Question: I have a problem I want the script not to run unless I am less than 5 trainqueue_barracks
but I put 100 here and it doesn't work either. What's wrong?
'''
if ( document.document.getElementById("trainqueue_barracks") == null
|| document.document.getElementById("trainqueue_barracks").rows.length < 5
) {
'''

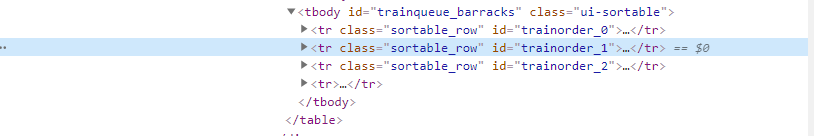
Answer: As you have tagged jquery, you can simply do it like this:
'''
if(!$('#trainqeueu_barracks').length || $('#trainqeueu_barracks tr').length < 5)
{
...
}
'''
Note that '!$('#trainqeueu_barracks').length' will be always true in your case, so the second part won't actually matter. I think what you really need is:
'''
if($('#trainqeueu_barracks tr').length < 5)
{
...
}
'''